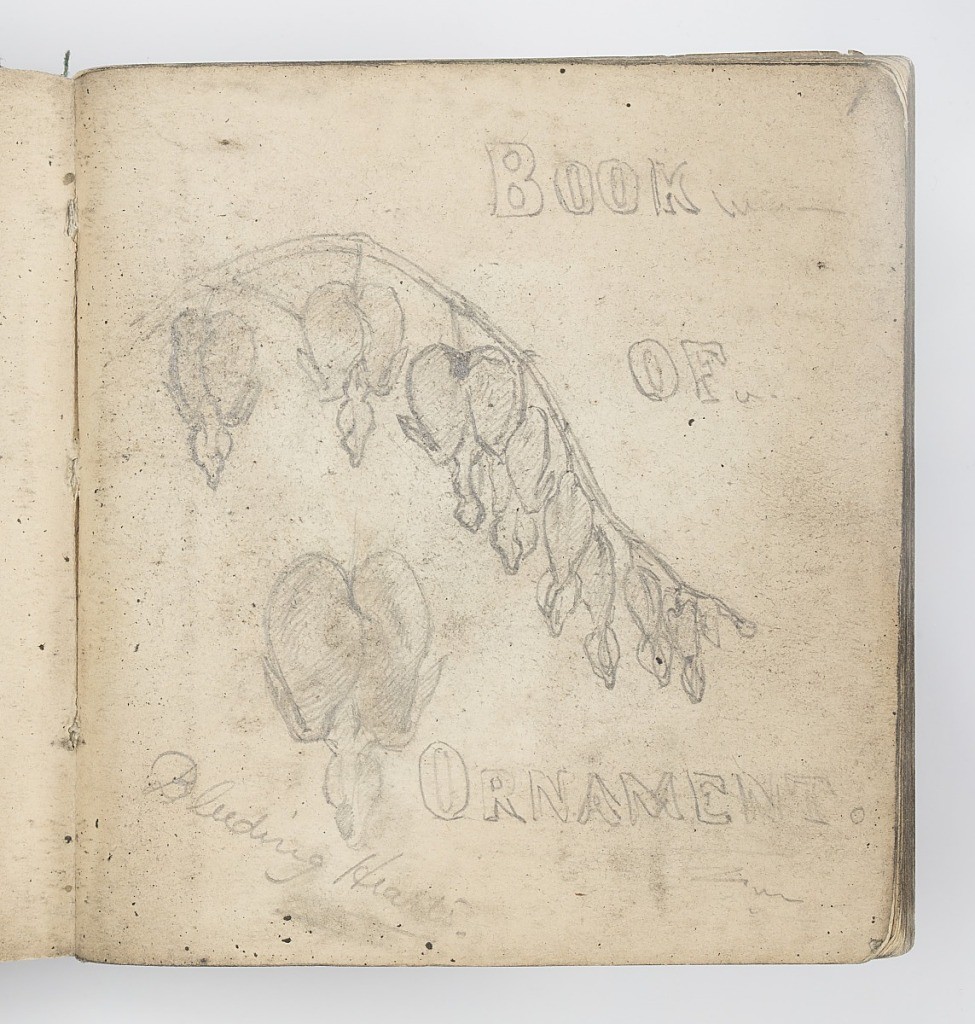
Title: Bleeding Hearts, From "Book of Ornament" (Sketchbook of Botanical Studies)
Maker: Kenyon Cox, American, 1856–1919
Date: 1874
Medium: Graphite on paper
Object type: Sketchbook folio
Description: Recto: Sketch of heart-shaped flowers hanging from a curving stem; study of single flower shown below. Verso: sketch of flowering Arrowhead plant, from lower right to upper left.